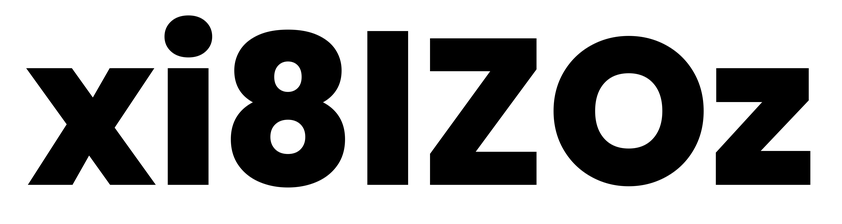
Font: Poppins-ExtraBold